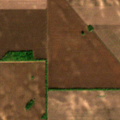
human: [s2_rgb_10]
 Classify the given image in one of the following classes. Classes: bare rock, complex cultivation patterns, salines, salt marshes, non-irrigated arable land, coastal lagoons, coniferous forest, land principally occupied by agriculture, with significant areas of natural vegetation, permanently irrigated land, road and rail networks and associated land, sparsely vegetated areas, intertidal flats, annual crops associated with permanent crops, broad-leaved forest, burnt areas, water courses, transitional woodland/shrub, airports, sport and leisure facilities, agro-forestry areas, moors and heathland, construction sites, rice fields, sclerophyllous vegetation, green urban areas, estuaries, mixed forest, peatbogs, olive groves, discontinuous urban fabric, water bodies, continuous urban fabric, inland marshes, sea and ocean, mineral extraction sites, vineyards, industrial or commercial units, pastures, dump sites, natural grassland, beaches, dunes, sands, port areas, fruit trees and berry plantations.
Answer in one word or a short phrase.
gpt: non-irrigated arable land